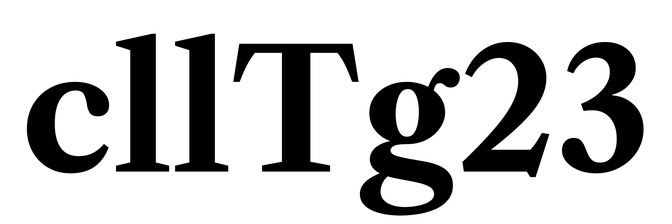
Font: LibreCaslonText_Bold